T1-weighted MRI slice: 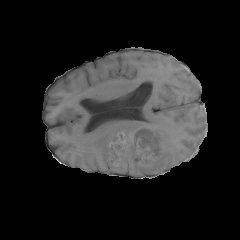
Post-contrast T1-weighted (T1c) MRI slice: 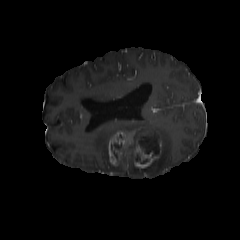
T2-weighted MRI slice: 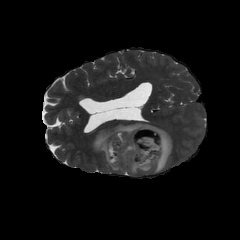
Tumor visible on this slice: yes